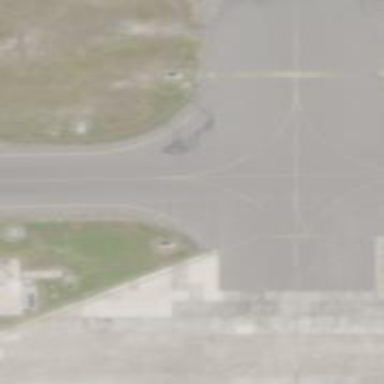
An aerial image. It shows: View of taxiway at the airport.